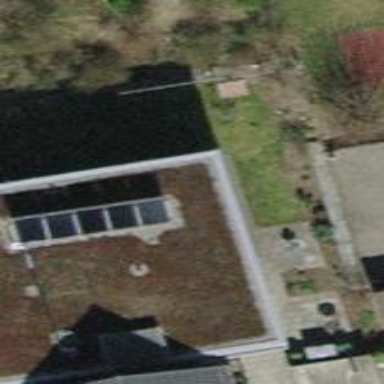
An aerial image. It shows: Building with tiled roof.